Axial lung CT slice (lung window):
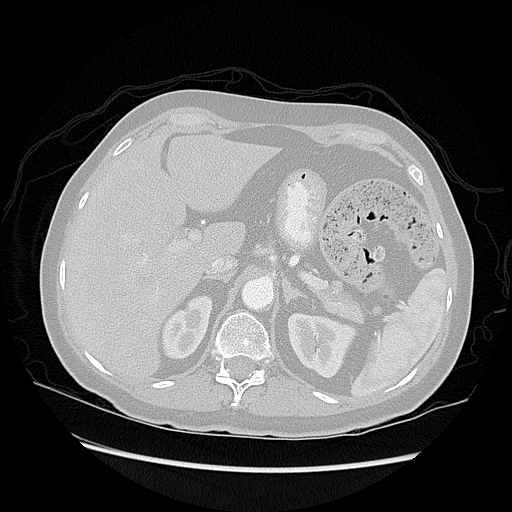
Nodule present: no